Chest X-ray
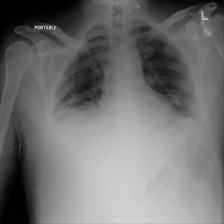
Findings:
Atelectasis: positive
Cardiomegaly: negative
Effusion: negative
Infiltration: positive
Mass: negative
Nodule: negative
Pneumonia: negative
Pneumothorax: negative
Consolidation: positive
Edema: negative
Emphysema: negative
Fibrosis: negative
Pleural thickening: negative
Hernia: negative